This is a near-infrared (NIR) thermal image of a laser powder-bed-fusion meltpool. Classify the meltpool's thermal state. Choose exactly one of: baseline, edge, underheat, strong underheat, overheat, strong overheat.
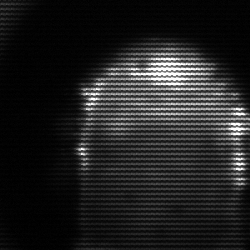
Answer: baseline